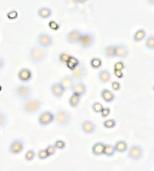
Label: Phaeocystis